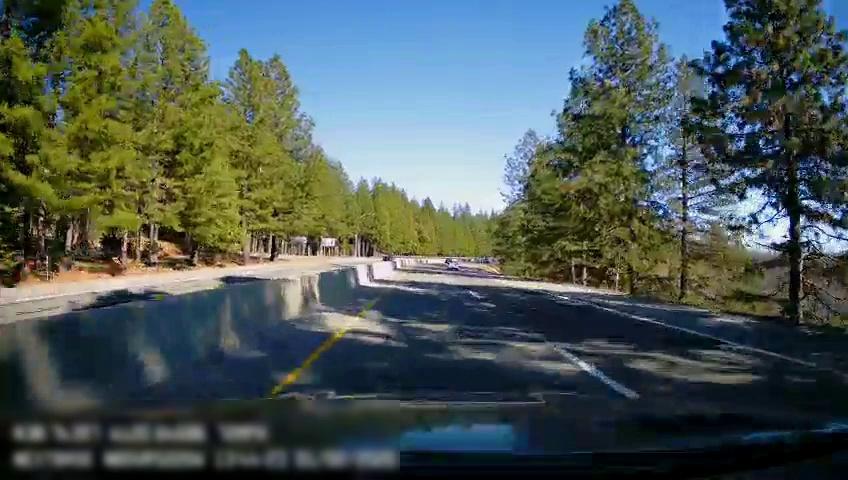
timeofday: Day
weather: Sunny
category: Drivable Space
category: Drivable Space
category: Vehicles | Car
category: Lanes | Alternate Lane
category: Lanes | Current Lane
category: Lanes | Alternate Lane
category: Lanes | Opposite Lane